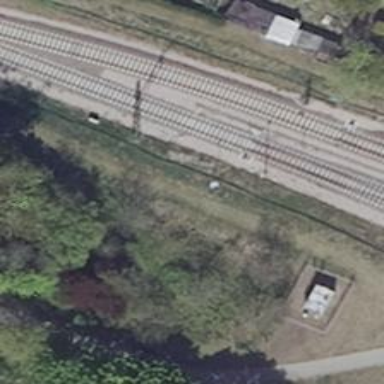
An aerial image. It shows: Railway switch with the turnout side on the left.